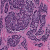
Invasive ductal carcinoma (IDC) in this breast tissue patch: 1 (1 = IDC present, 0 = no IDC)